Question: I'm trying to find the best component to display date ranges among a year.
An idea is to display are months as boxes (12 boxes) and paint the seasons with a different colour.
GWT Datepicker does not really fit my needs since is not extendible enough (<URL>. A calendar component is too much complicated. GXT datepicker lacks of extendibility too.
That's a sample of what I'd like to acheive:

Any idea? I'm using GXT as library.
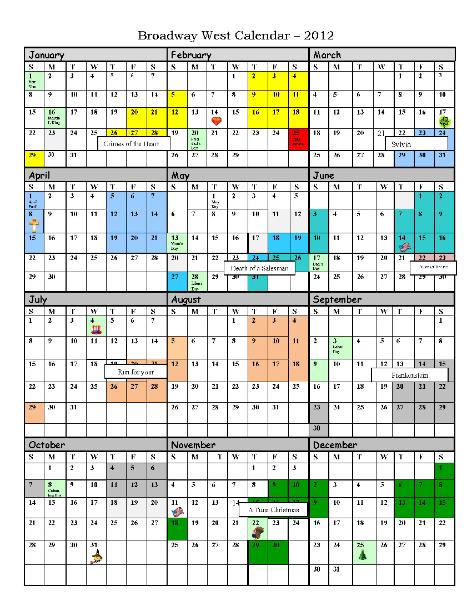
Answer: In my opinion, using DatePicker isn't such a bad idea. Here's a little example that covers a single month. I think it won't be too hard to extend this to a full year by arranging 12 of these in a grid:
### Java
'''
final DateTimeFormat format = DateTimeFormat.getFormat("yyyy-MM-dd");
final DatePicker datePicker = new DatePicker();
datePicker.setCurrentMonth(format.parse("2012-01-01"));
datePicker.addStyleName("my-cal");
final Date start = format.parse("2012-01-17");
final Date end = format.parse("2012-01-28");
for (final Date date = start; date.compareTo(end) <= 0; CalendarUtil
.addDaysToDate(date, 1)) {
datePicker.addStyleToDates("my-green", date);
}
'''
### CSS
'''
.my-green { background-color: green !important; }
.my-cal .datePickerPreviousButton { visibility: hidden; }
.my-cal .datePickerNextButton { visibility: hidden; }
'''
With the "clean" theme, it looks like this:

---
P. S. Here's how the full calendar could look like:

Full code:
<URL>